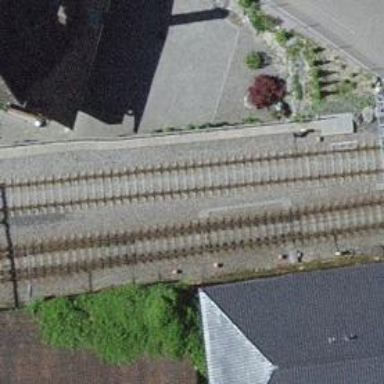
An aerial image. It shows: Railway switch.